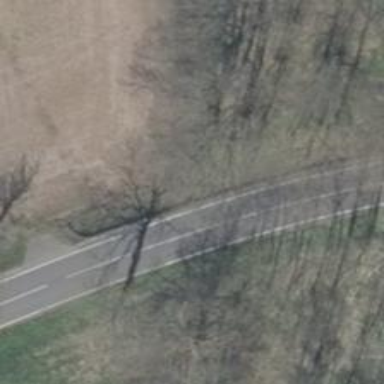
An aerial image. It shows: Secondary road with asphalt surface.